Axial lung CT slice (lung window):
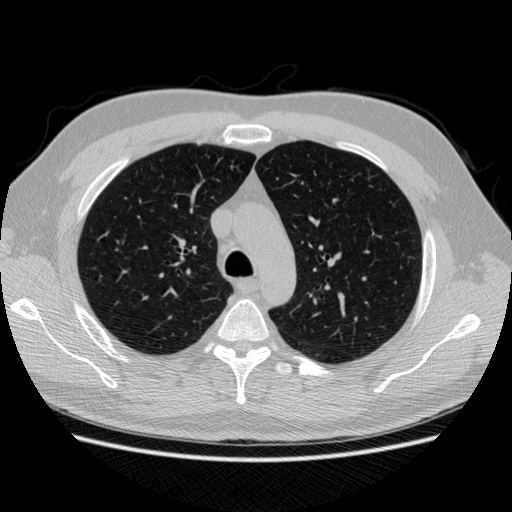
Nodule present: no